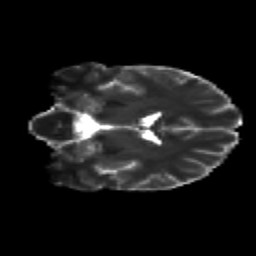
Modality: T2w
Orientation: coronal
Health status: healthy
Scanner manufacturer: siemens
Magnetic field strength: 3 T
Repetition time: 12 s
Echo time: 0.092 s